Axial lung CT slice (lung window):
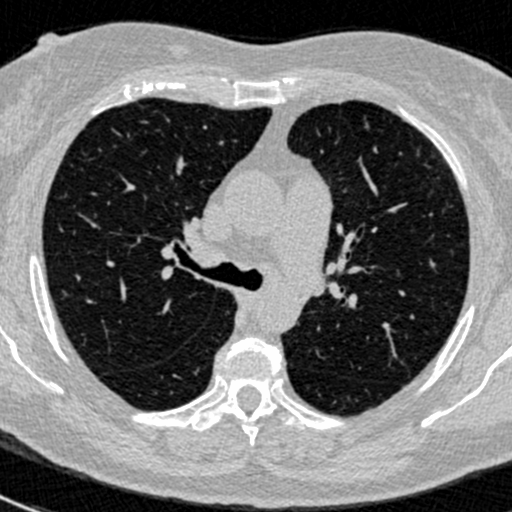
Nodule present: no